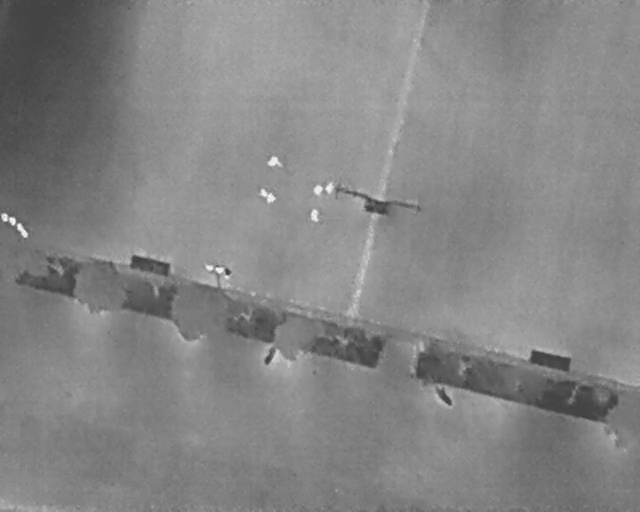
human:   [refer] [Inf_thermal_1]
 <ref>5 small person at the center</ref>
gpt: <box>[[40, 36, 42, 38, 2], [41, 37, 43, 39, 2], [48, 35, 50, 37, 2], [50, 35, 52, 37, 2], [48, 40, 50, 42, 2]]</box>